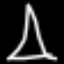
Label: The Eiffel Tower